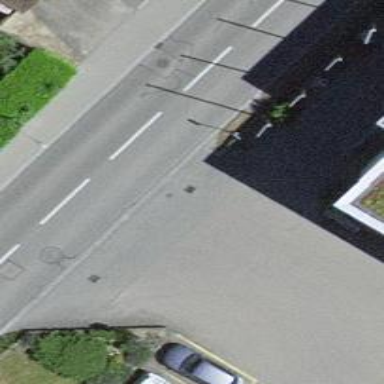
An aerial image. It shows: Bus stop with platform for public transport.